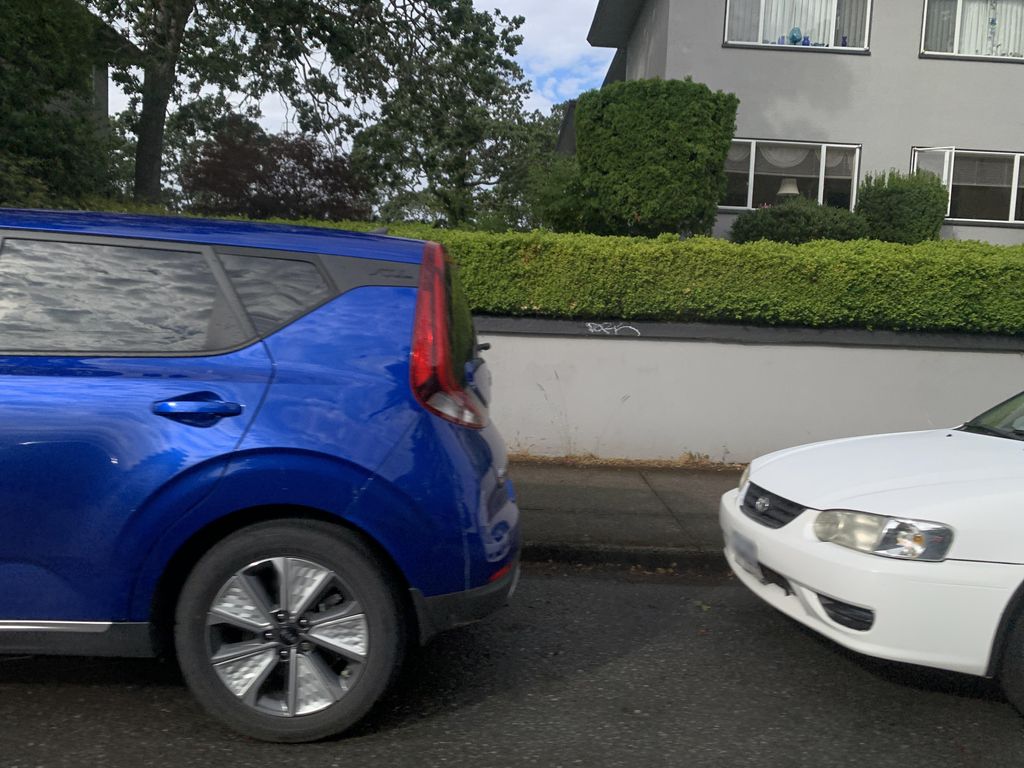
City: victoria